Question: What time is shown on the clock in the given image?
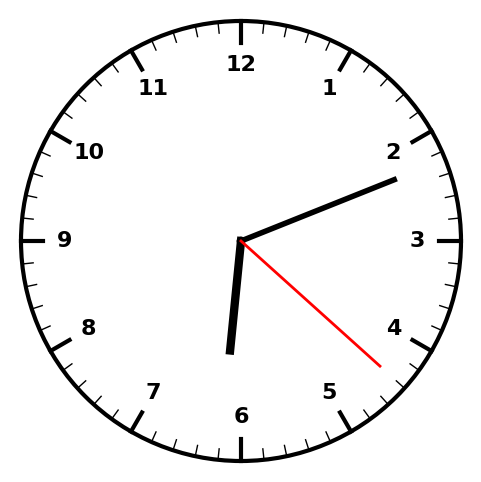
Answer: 06:11:22